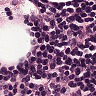
Metastatic tissue present: no